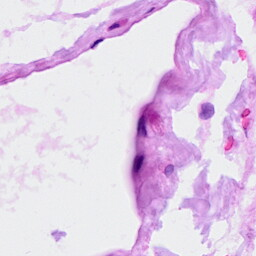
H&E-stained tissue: Ovarian